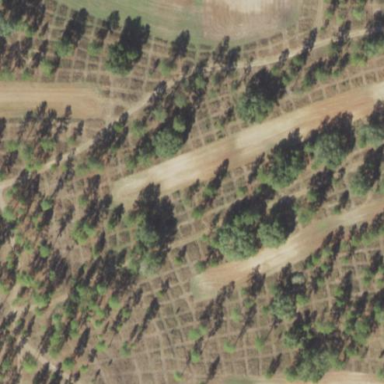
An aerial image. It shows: Orchard.